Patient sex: M
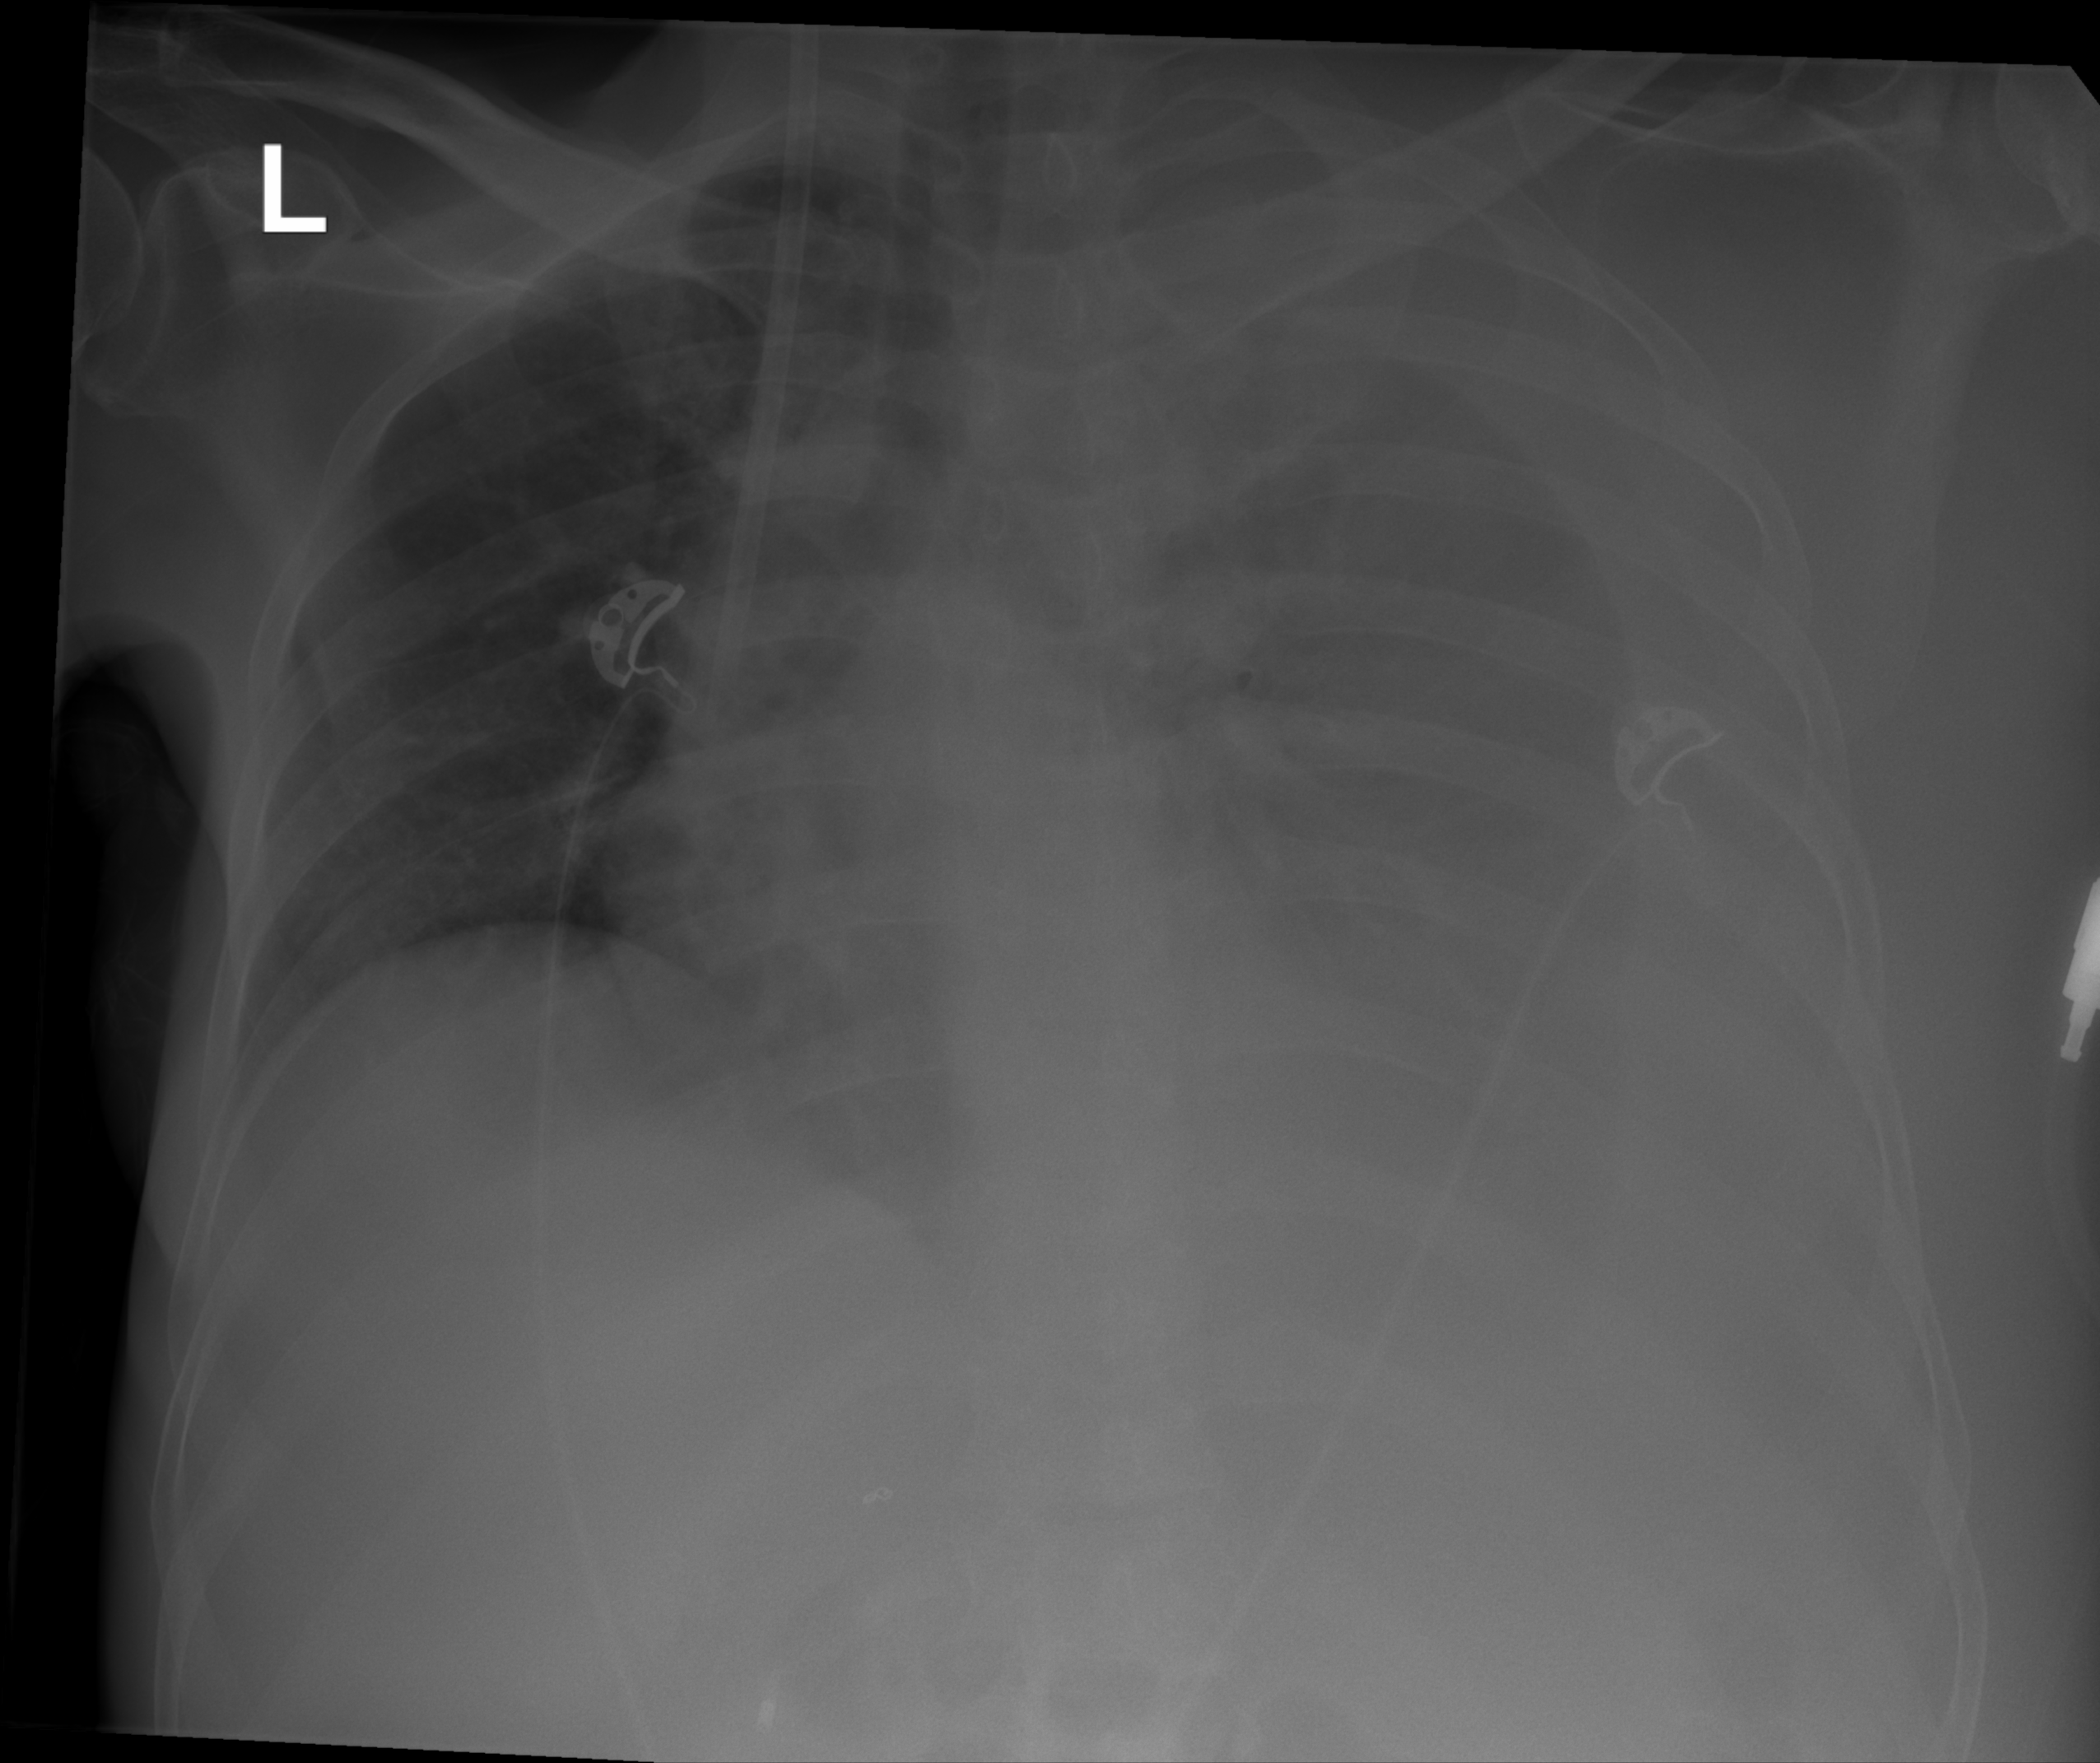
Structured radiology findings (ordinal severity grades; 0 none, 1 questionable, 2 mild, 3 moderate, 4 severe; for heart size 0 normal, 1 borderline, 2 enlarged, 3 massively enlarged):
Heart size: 0
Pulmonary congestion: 1
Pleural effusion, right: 0
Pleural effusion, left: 4
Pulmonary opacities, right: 0
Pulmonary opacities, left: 0
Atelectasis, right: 0
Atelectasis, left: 4